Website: lowes
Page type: customer-info-address
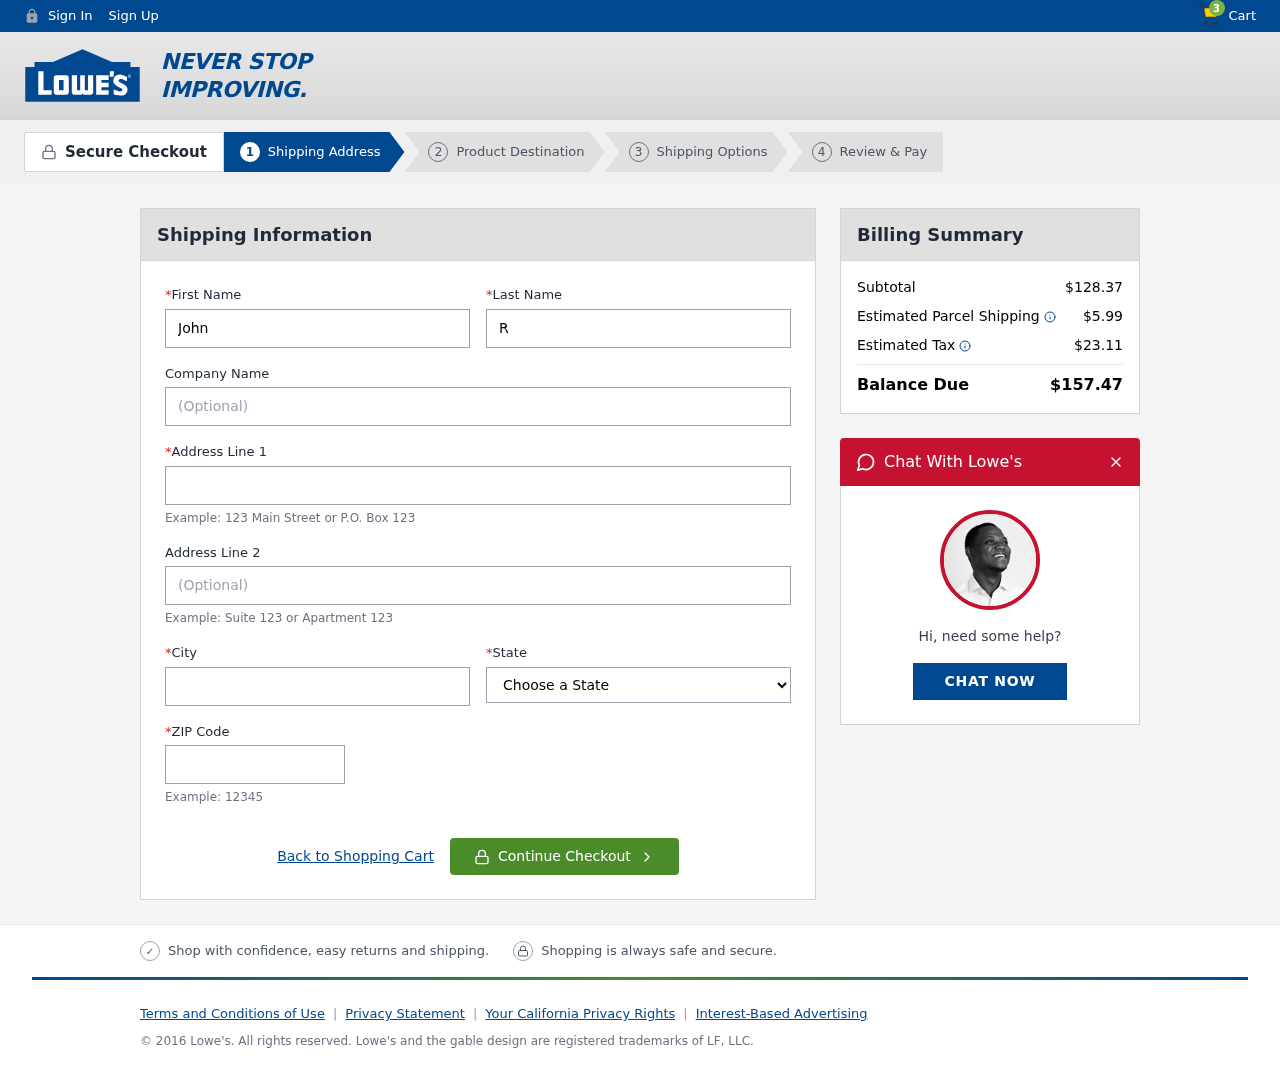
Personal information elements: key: PII_CITY
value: Lake Stephanie
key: PII_COMPANY
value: Walker, Johnson and Buckley
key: PII_FIRSTNAME
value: John
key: PII_LASTNAME
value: Robinson
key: PII_POSTCODE
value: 78332
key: PII_STATE
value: Massachusetts
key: PII_STREET
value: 670 Meyer Unions
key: PII_STREET2
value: Apt. 347
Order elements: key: ORDER_NUM_ITEMS
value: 3
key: ORDER_SUBTOTAL
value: $128.37
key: ORDER_SHIPPING_COST
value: $5.99
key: ORDER_TAX
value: $23.11
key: ORDER_TOTAL
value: $157.47